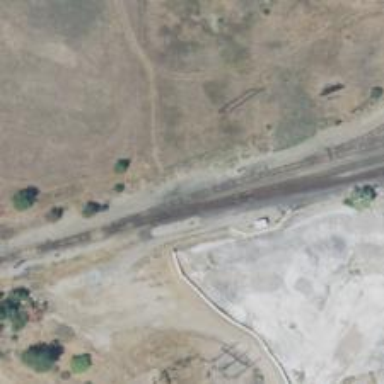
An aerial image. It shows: Railway siding for service.